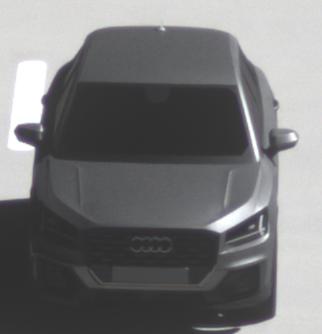
Make: Audi
Model: Q2
Model produced from: 2016
Model produced until: 2020
Doors: 5
Color: gray
Road condition: dry road
Daytime: morning or afternoon
Contrast: high contrast